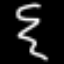
Label: squiggle